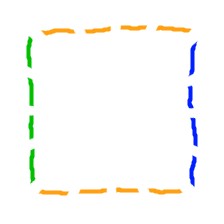
Shape: square